Current action and preconditions to check: path_clear

Your task: For each precondition in the list above, predict whether it will hold at this action.

Consider the current scene as observed from the mobile robot's camera, and analyze the predicted future states of all dynamic agents (e.g., people, animals, vehicles, or any moving entities) within the NEXT SECOND.

IMPORTANT: Only answer "very likely" if you are absolutely certain—based on strong, clear evidence—that a dynamic agent will violate the precondition in the predicted future state. Do NOT answer "very likely" for unlikely, ambiguous, or low-probability risks.

Ask yourself for each precondition: Is there a high probability, with clear and convincing evidence, that the predicted future states of any dynamic agent will interfere with the predicted future state of the currently executing action within the NEXT SECOND, causing that precondition to fail?

Assess the risk level based on these predictions. Use "likely" or "very likely" if motions create a clear risk of interference.

Use "neutral" or "improbable" if agents are nearby but their predicted paths are clearly diverging or non-conflicting.

Failure Risk Categories: "very improbable", "improbable", "neutral", "likely", "very likely"

Answer Format: Output ONLY the probability_of_failure value from these categories: "very improbable", "improbable", "neutral", "likely", "very likely"

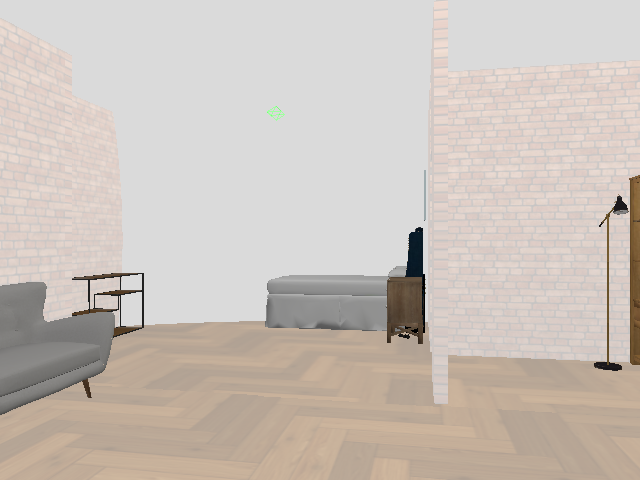

Answer: very improbable